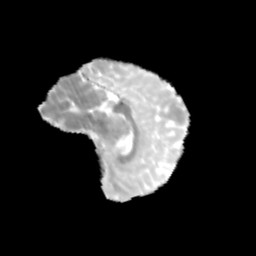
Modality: MD
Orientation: sagittal
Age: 12
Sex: female
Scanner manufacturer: siemens
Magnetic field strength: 3 T
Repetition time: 3.8 s
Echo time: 0.07 s